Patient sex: M
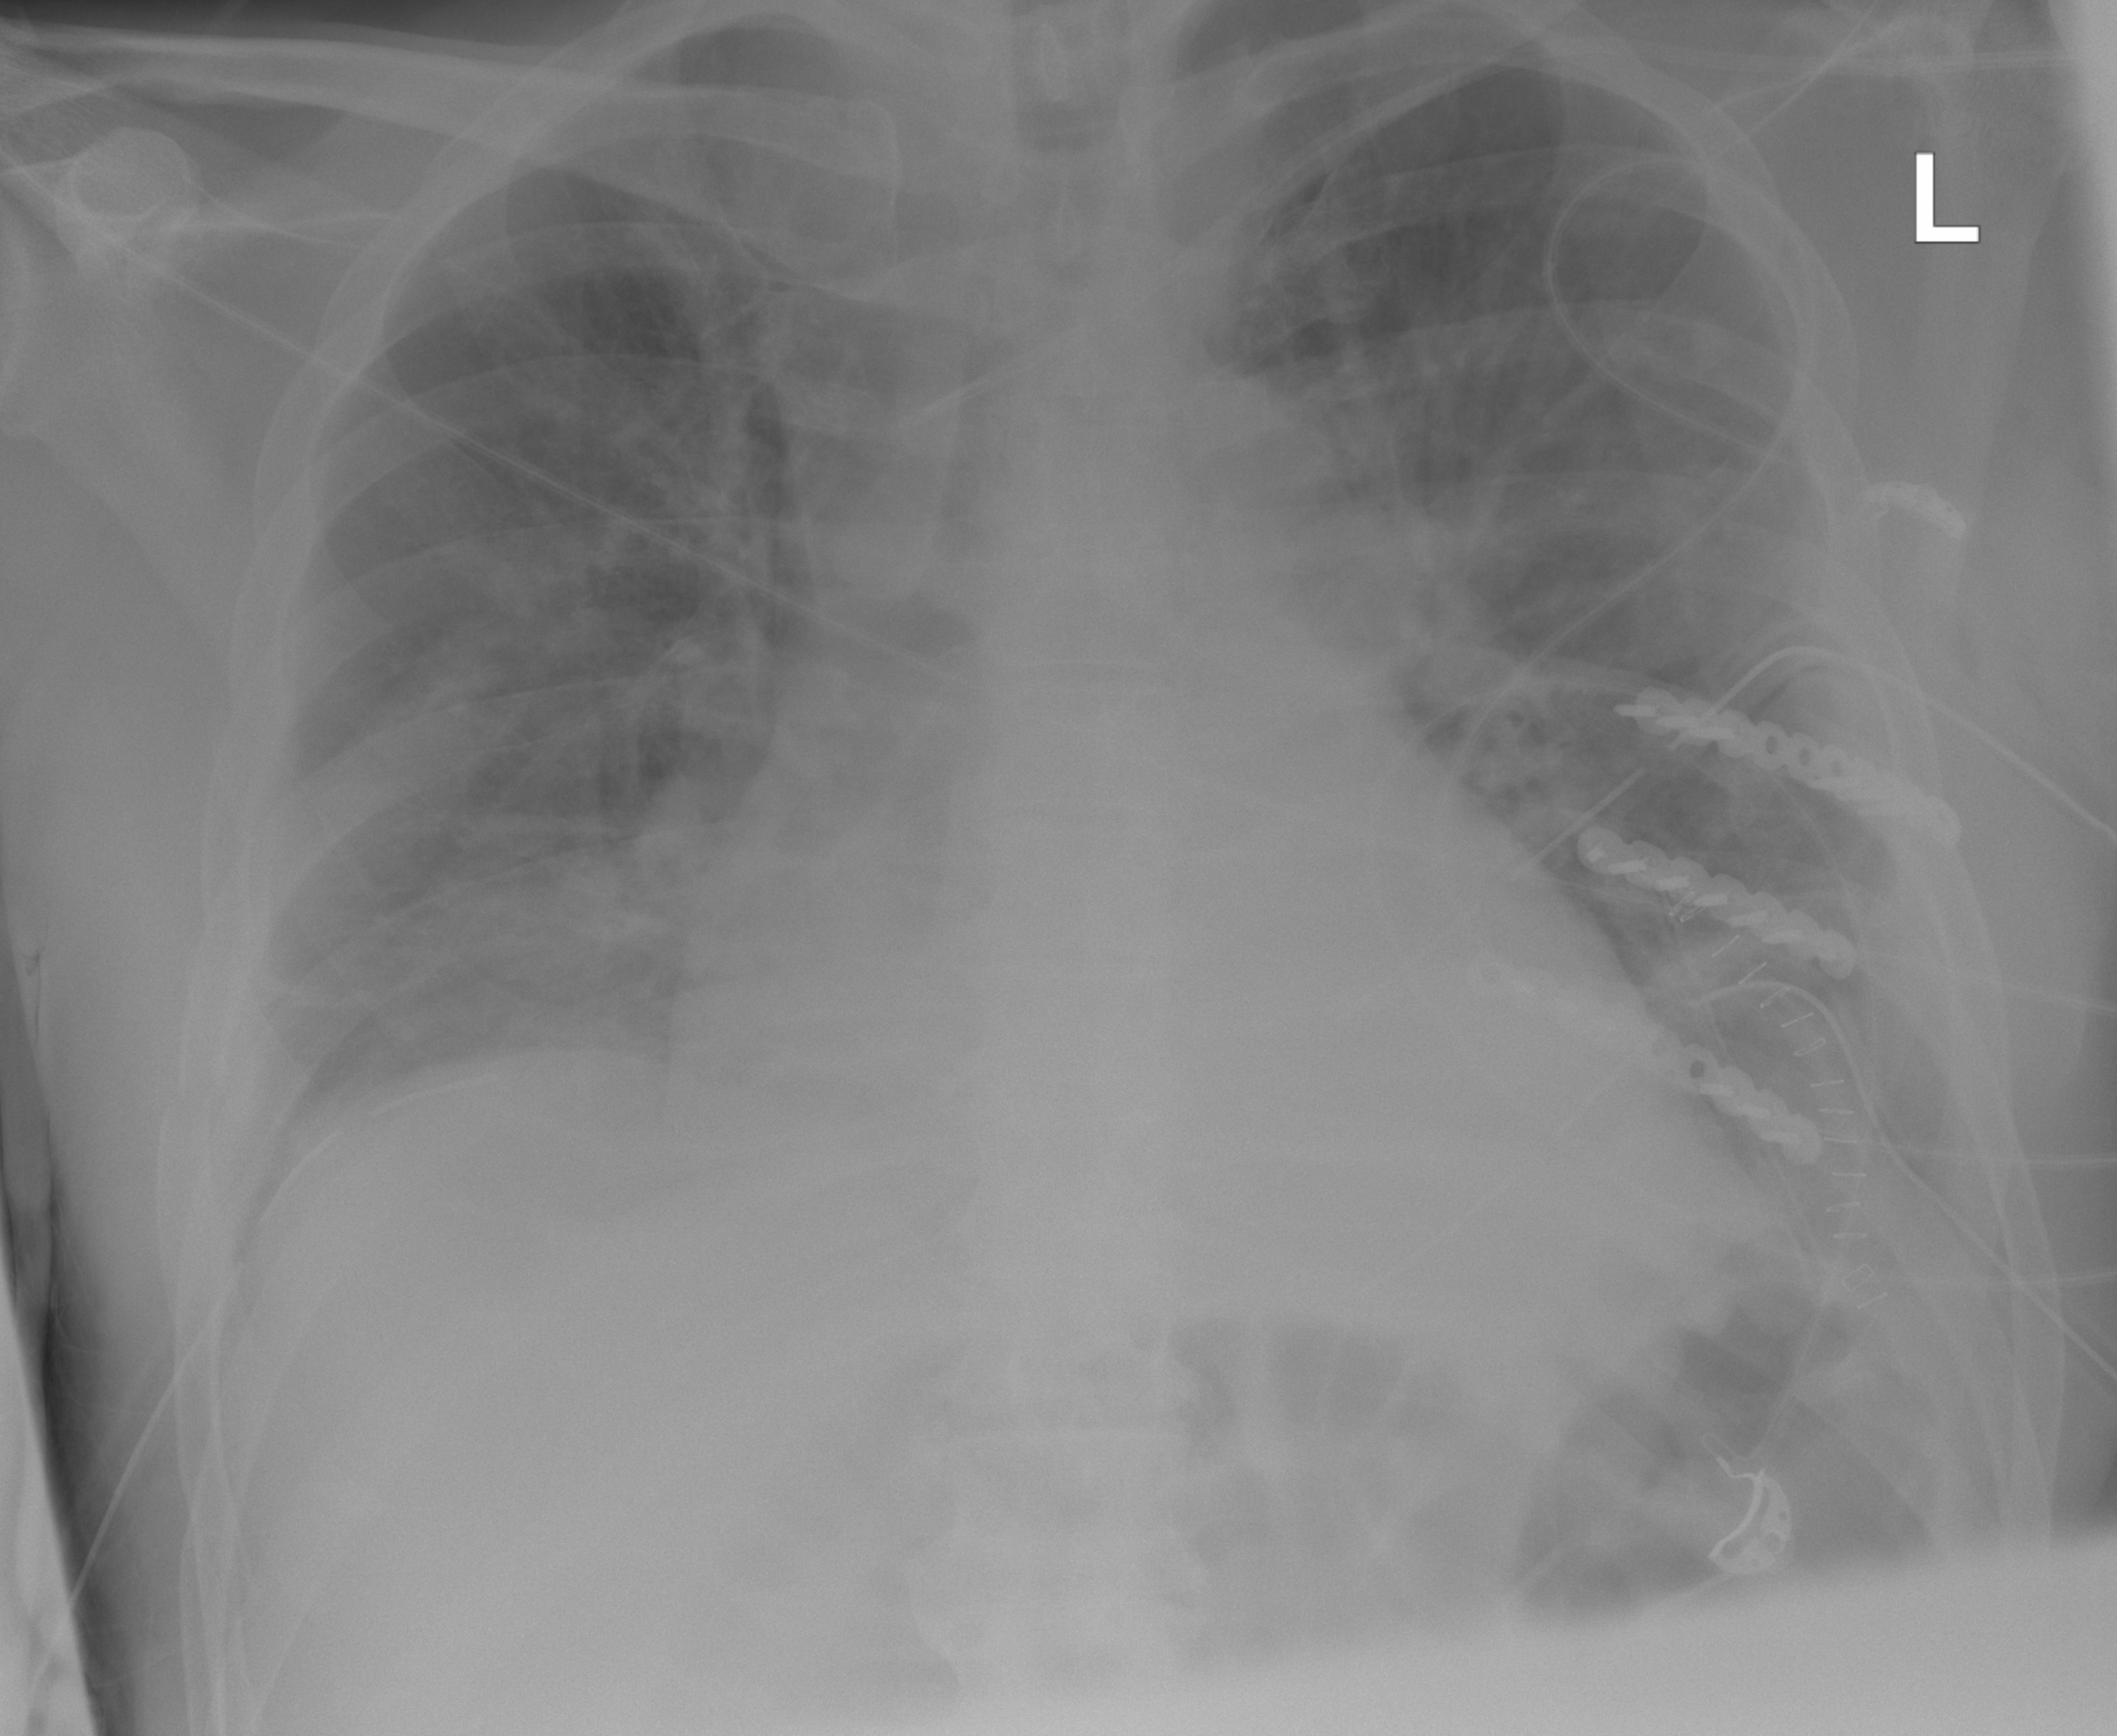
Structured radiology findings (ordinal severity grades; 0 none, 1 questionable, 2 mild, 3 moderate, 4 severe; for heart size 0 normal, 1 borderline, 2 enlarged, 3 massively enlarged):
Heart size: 2
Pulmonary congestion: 2
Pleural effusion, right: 0
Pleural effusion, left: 0
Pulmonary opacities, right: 2
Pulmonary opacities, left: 1
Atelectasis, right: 2
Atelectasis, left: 0